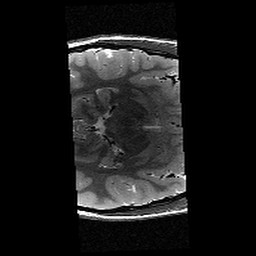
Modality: T2w
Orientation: axial
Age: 14
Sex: female
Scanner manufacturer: siemens
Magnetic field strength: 3 T
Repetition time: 9.23 s
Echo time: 0.067 s